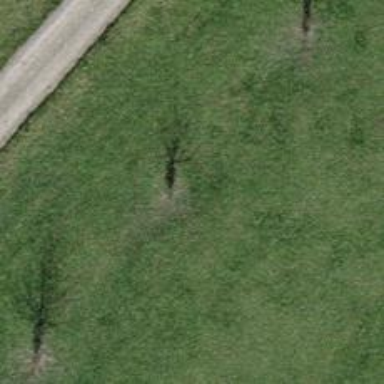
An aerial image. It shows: Row of trees in natural setting.